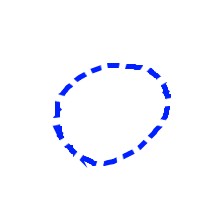
Shape: circle